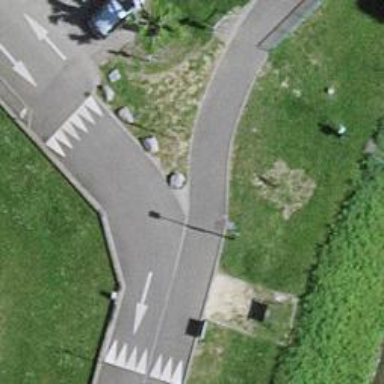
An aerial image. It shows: Block barrier.